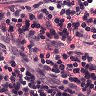
Metastatic tissue present: no